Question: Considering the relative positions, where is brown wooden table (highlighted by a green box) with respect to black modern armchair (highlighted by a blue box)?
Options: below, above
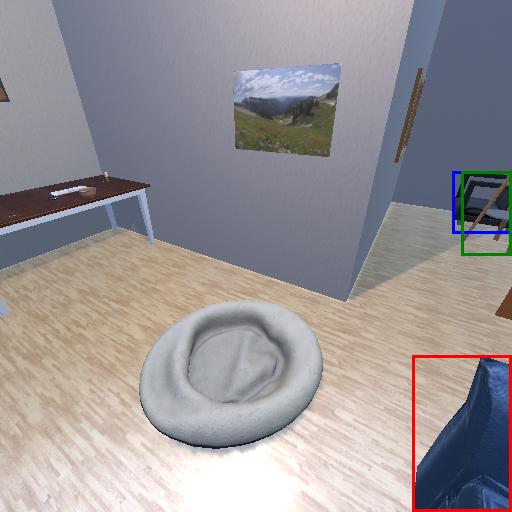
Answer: below